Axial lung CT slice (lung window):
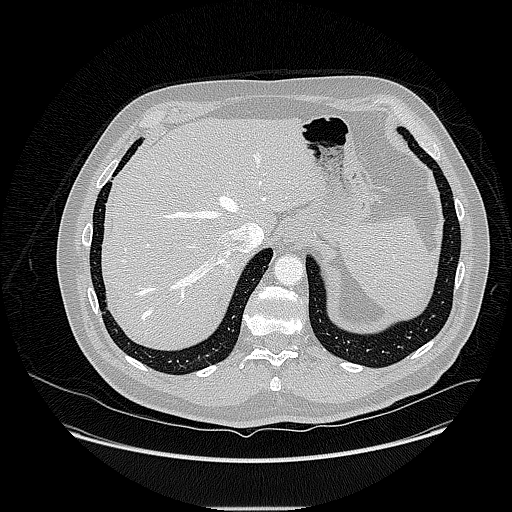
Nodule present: no